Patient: sex F, age 68
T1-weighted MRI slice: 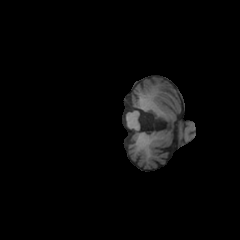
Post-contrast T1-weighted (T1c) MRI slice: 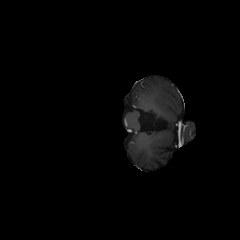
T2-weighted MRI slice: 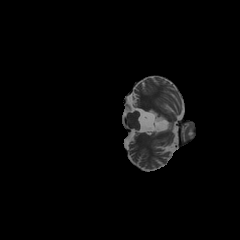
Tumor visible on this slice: no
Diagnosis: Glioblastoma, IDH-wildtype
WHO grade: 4